Question: I have to create the verilog code and testbench for this schematic.

I have the design for it here.
'''
module prob1(input wire a,b,c,d, output wire out);
assign out = (a||d)&&(!d&&b&&c);
endmodule
'''
Here is what I have for the testbench so far.
'''
module prob1_tb();
reg a,b,c,d;
wire out;
prob1 prob1_test(a,b,c,d, out);
initial begin
for(i=0; i=16; i=i+1)
<loop code here>
end
end
endmodule
'''
Now I guess the part I am having issue with is how can I convert that number into those 4 inputs that are being used in the schematic. Or is there a better way to go about doing this?
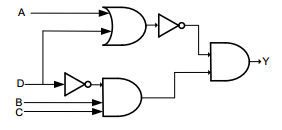
Answer: Here is a simple way using the concatenation operator:
'''
module prob1(input wire a,b,c,d, output wire out);
assign out = (a||d)&&(!d&&b&&c);
endmodule
module prob1_tb();
reg a,b,c,d;
wire out;
prob1 prob1_test(a,b,c,d, out);
initial begin
$monitor(a,b,c,d,out);
for (int i=0; i<16; i=i+1) begin
{a,b,c,d} = i;
#1;
end
end
endmodule
'''
Output:
'''
00000
00010
00100
00110
01000
01010
01100
01110
10000
10010
10100
10110
11000
11010
11101
11110
'''
Yes, there are better ways to verify logic. The first thing to do is to introduce random values (refer to the '$urandom' functions in the IEEE Std <PHONE>). Of course, you also need to perform checks of your output using a model, which in your case is trivial.
Depending on how much time (and training) you have, you could adopt a standard flow, such as the Universal Verification Methodology (UVM). People build careers around verification.